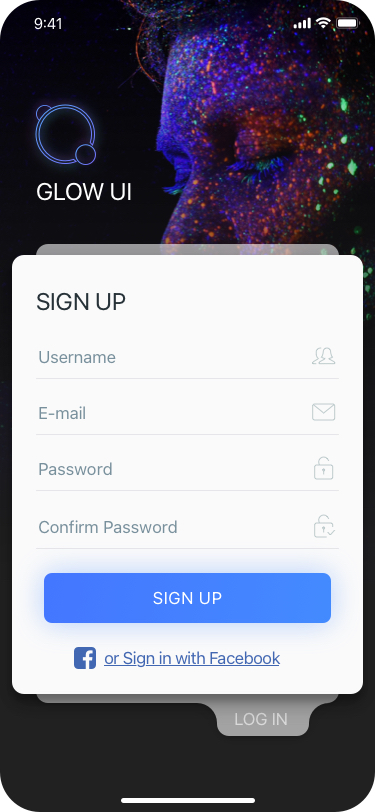
Text in this UI design:
LOG IN
SIGN UP
GLOW UI